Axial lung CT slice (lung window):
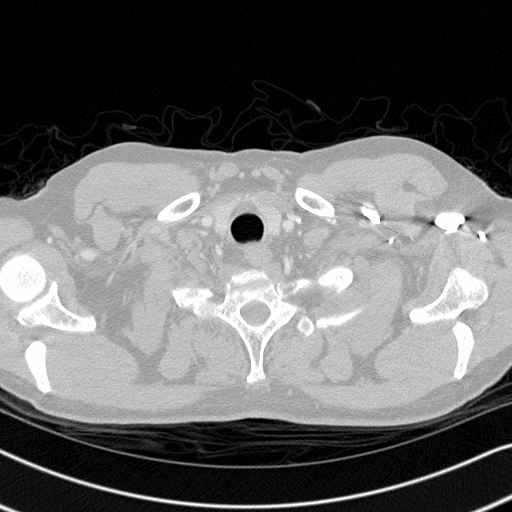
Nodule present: no